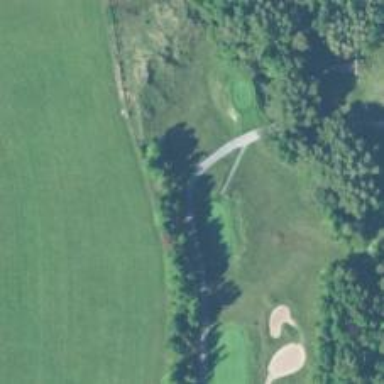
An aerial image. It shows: Service road used as golf cart path.